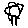
Label: flower